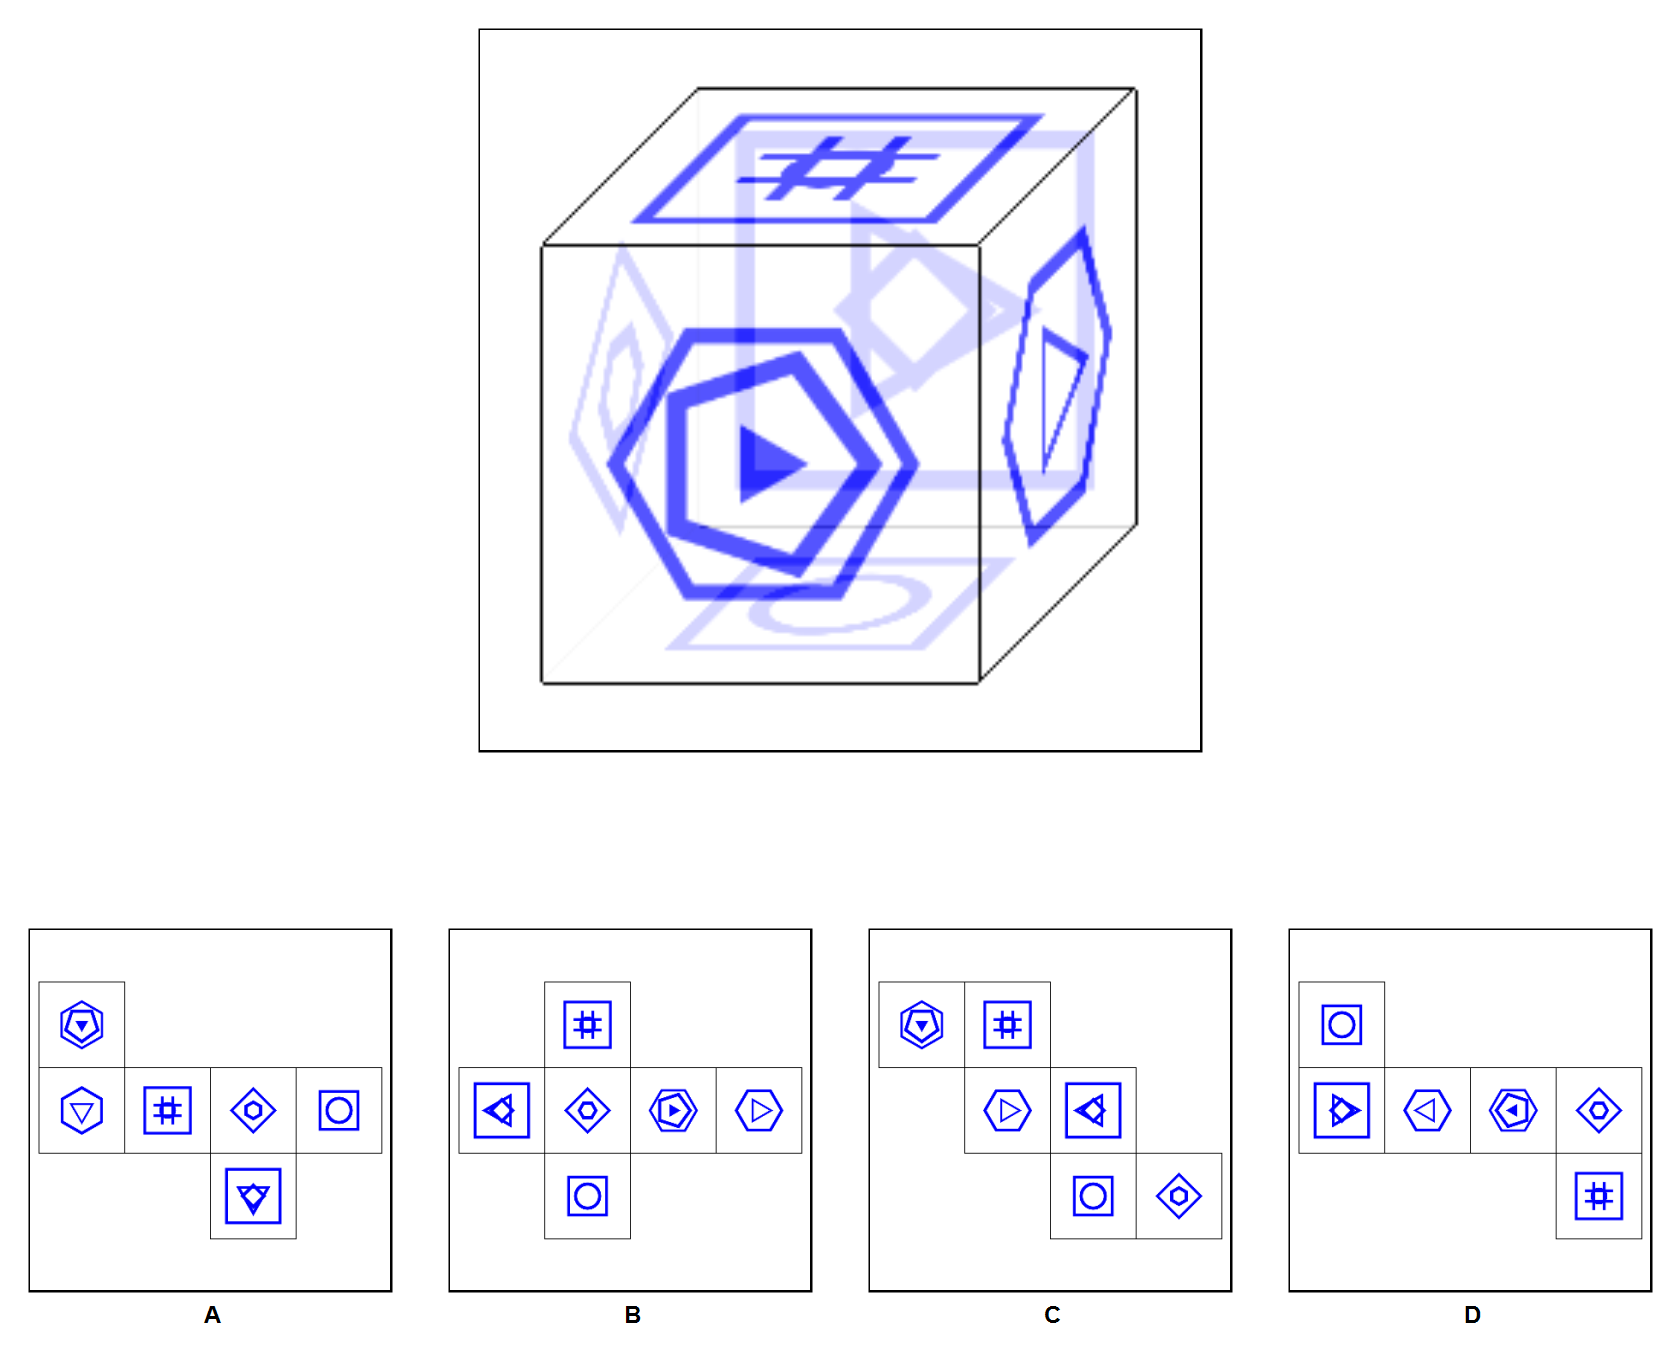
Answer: C